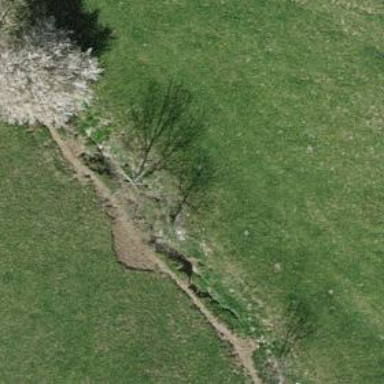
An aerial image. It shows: Beautiful tree in nature.